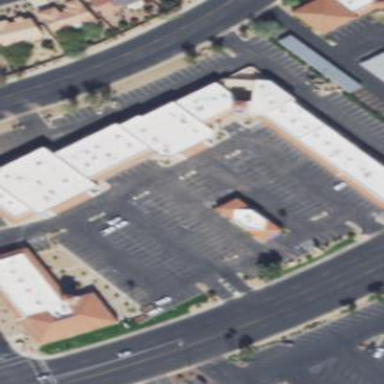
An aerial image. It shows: Retail area.